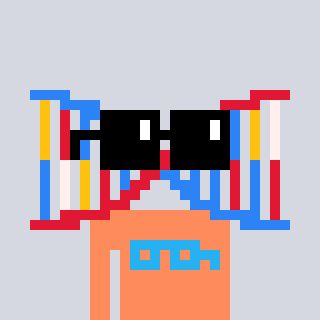
a pixel art character with square black sunglasses, a dna-shaped head and a peachy-colored body on a cool background